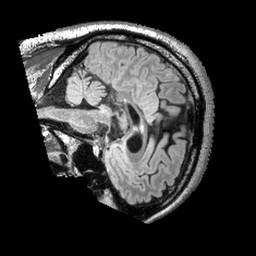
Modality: FLAIR
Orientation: sagittal
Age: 42
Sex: male
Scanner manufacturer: siemens
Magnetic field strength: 3 T
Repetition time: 5 s
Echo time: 0.387 s